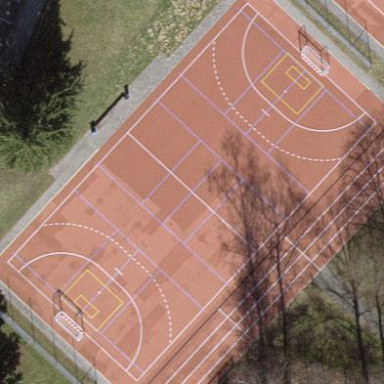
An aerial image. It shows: Handball pitch with tartan surface.